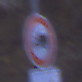
Verkehrszeichen: VerbotFuerKraftfahrzeugeUeberDreiKommaFuenfTonnen
Zusatzzeichen unten: ZeitangabenMitBeschraenkungAufWochentage8
Umgebung: Outdoor, Suburban
Tageszeit: Night
Wetter: PartlyCloudy
Licht: Artificial
Jahreszeit: NotSpecified
Kontrast: LowContrast